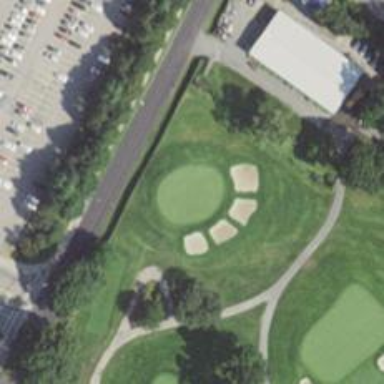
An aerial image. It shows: View of golf hole.